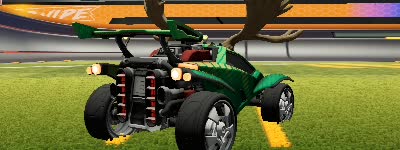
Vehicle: octane